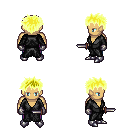
a pixel art fantasy rpg character, male body template, human, tanned skin, gray robe, magenta pants, gold bedhead hairstyle, metal gloves, metal boots, dagger, four views (front, back, left, right), 2x2 character sprite sheet, small pixel art, hard edges, no anti-aliasing